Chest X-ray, AP view. Patient: 32 years old, sex M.
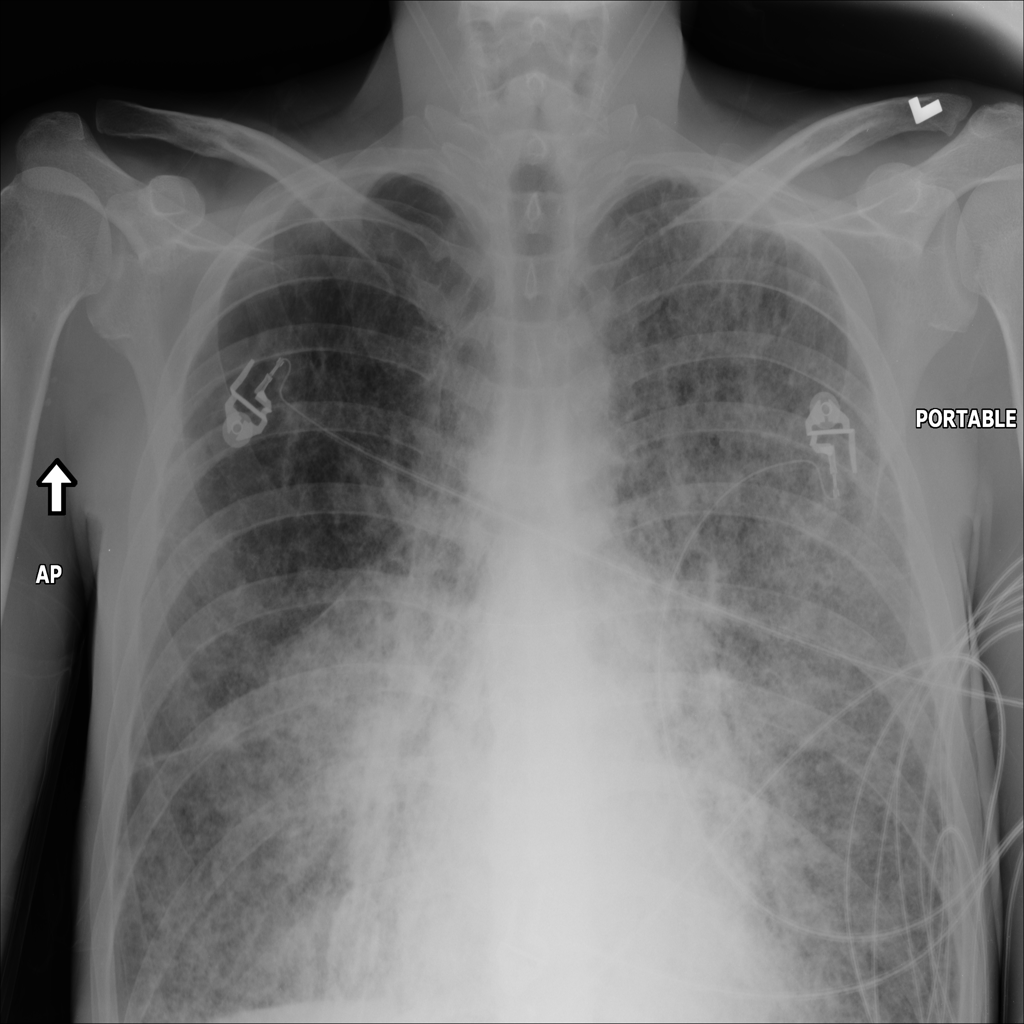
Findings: Infiltration